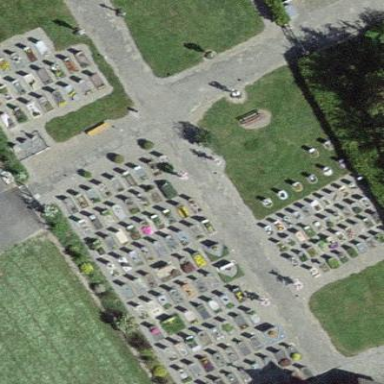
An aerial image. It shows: Graveyard.